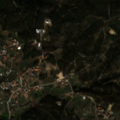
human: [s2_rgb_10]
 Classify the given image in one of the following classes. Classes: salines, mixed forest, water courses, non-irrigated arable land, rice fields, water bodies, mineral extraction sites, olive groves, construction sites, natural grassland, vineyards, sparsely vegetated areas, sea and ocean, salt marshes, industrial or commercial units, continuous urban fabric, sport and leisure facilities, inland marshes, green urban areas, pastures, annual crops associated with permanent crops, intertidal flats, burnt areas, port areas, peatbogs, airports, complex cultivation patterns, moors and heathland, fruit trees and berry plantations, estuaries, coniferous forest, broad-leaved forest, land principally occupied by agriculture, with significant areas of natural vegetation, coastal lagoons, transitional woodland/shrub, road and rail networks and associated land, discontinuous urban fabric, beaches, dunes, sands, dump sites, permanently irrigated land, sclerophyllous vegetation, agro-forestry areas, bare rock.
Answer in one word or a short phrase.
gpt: discontinuous urban fabric, complex cultivation patterns, mixed forest